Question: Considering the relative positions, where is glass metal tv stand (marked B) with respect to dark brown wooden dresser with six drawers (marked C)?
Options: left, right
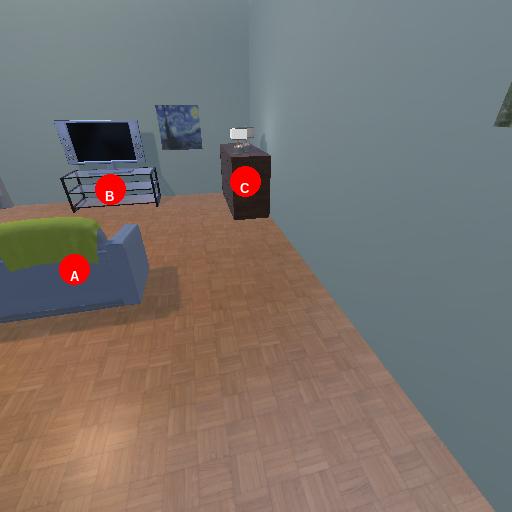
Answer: left